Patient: sex F, age 62
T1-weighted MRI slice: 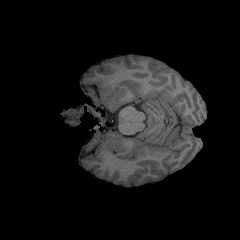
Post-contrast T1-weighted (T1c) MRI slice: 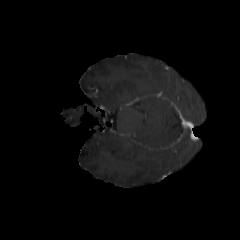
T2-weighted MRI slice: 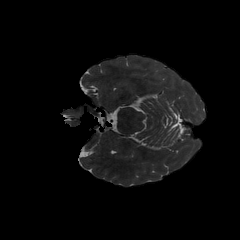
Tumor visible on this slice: no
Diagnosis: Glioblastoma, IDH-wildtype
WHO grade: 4